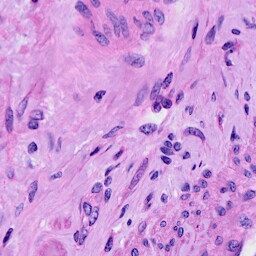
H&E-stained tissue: Cervix